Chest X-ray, AP view. Patient: 62 years old, sex M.
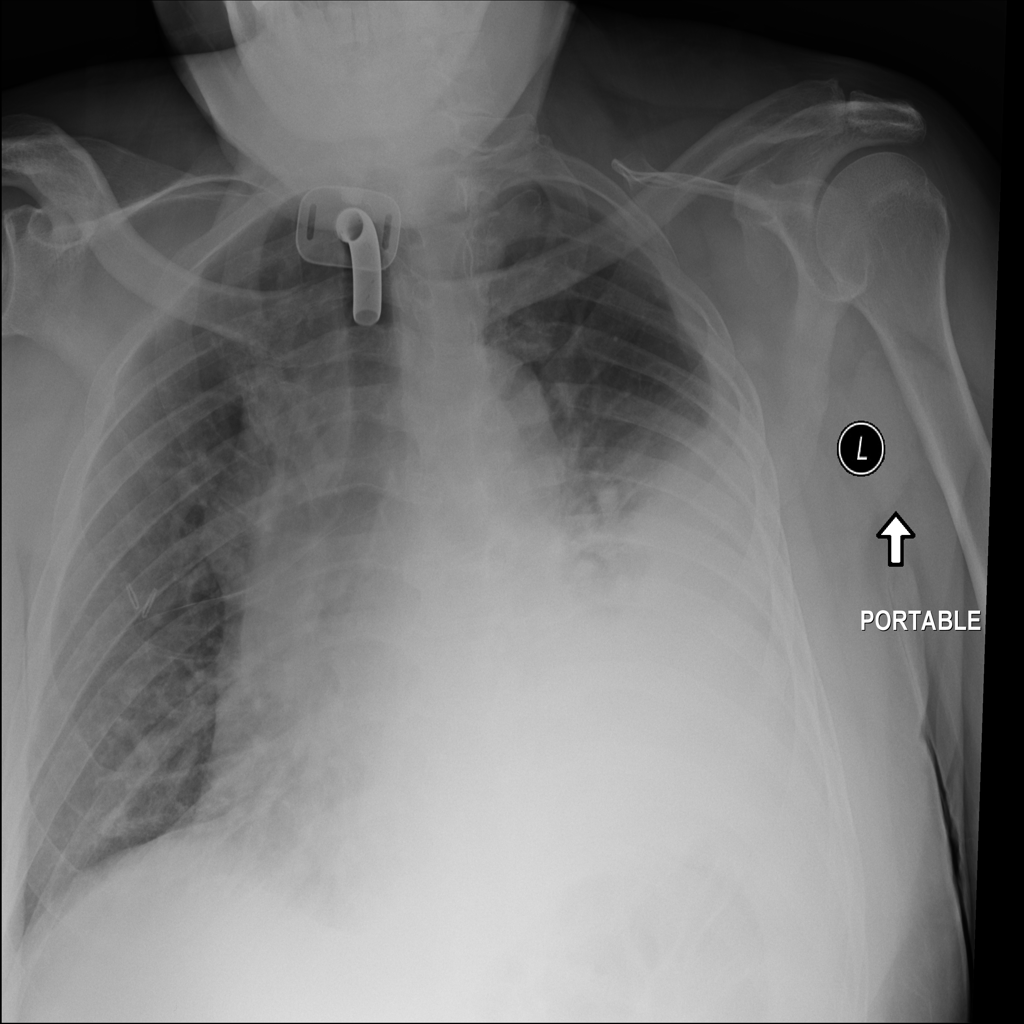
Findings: Effusion